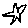
Label: star